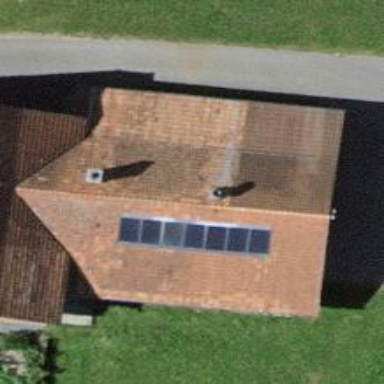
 consisting of solar photovoltaic panels."